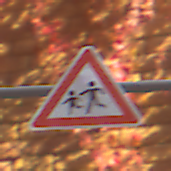
Verkehrszeichen: KinderRechts
Umgebung: Outdoor, Urban
Tageszeit: MorningAfternoon
Wetter: Clear
Licht: Natural
Jahreszeit: NotSpecified
Kontrast: MediumContrast